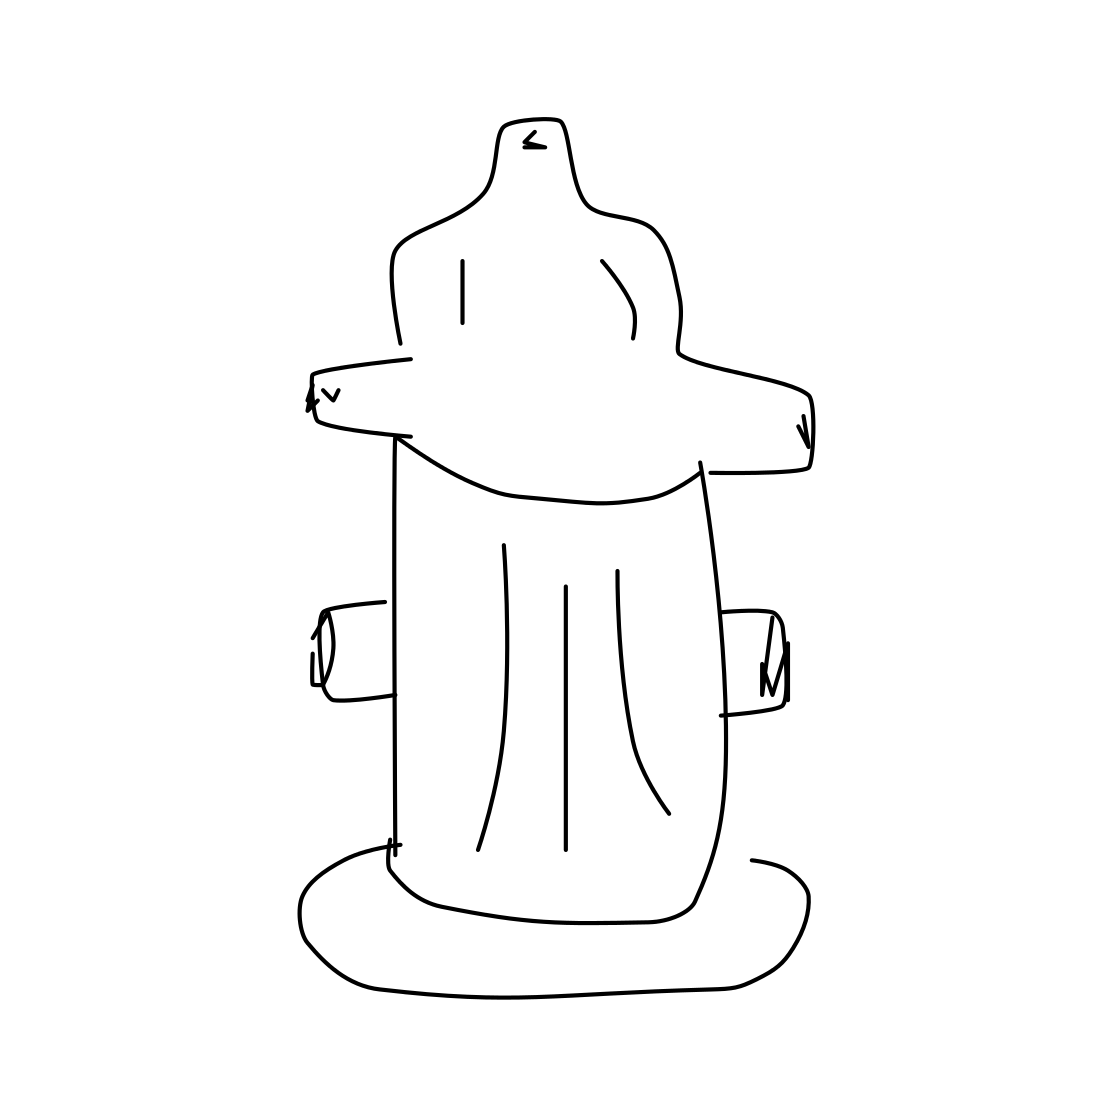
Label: fire hydrant